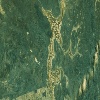
Label: land